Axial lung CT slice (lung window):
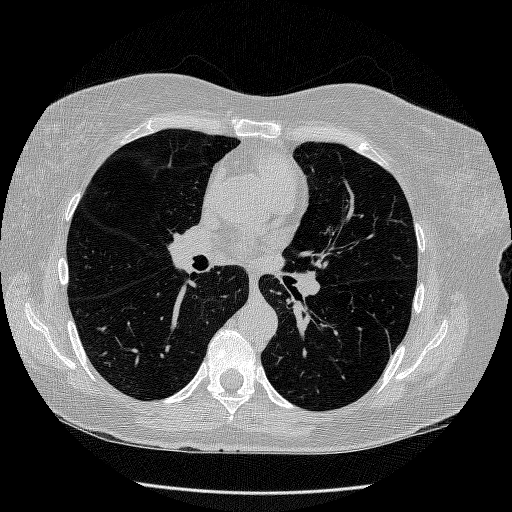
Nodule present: no